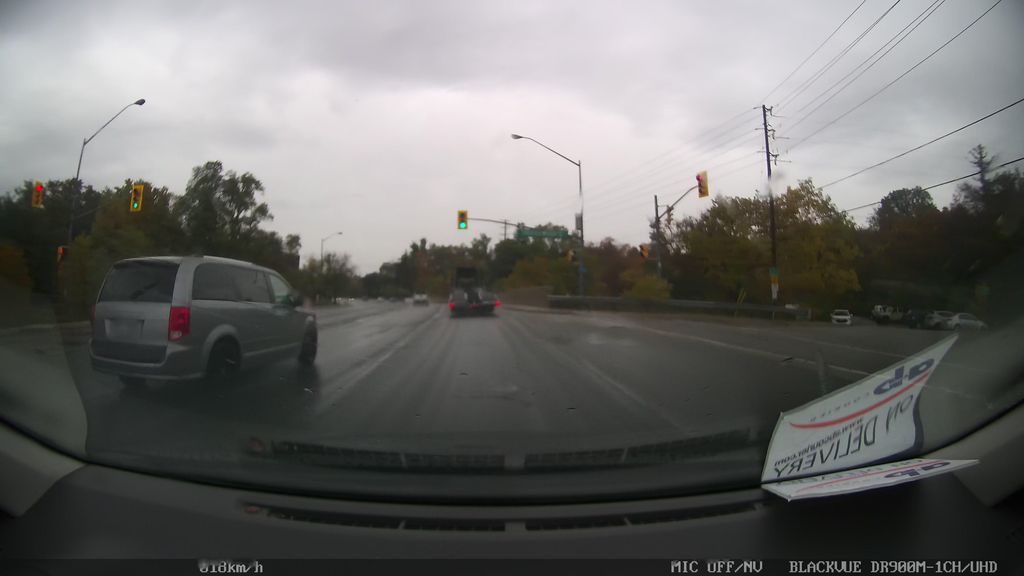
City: toronto